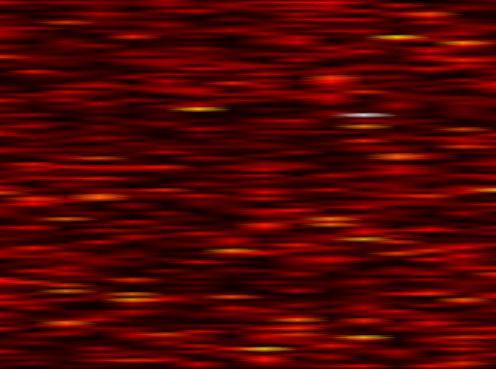
Label: OFDM